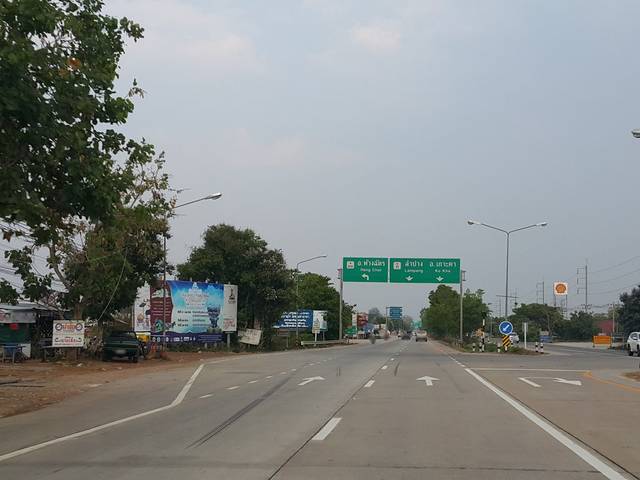
Region: Thailand
Coordinates: 18.319, 99.355